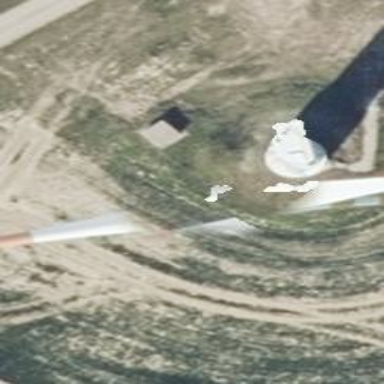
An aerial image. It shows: Wind generator using wind turbines of horizontal axis.